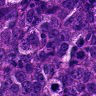
Metastatic tissue present: yes